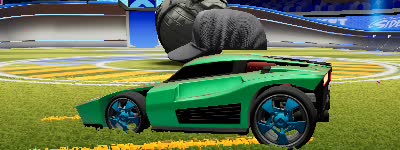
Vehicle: breakout